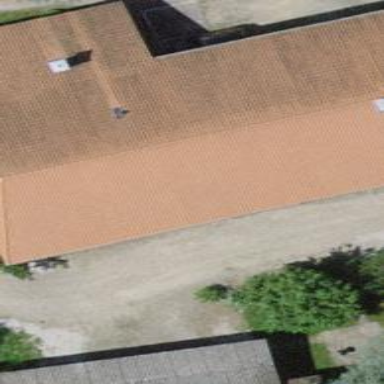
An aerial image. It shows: Farm building.